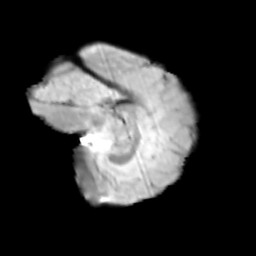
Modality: T2w
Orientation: sagittal
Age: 13
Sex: male
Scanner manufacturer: siemens
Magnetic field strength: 3 T
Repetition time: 3.8 s
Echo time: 0.07 s